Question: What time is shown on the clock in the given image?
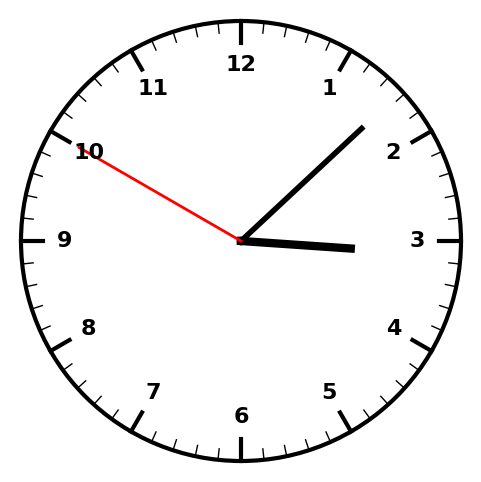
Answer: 03:07:50